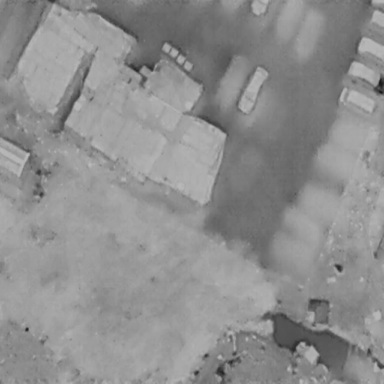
There are six Cars in the infrared image.